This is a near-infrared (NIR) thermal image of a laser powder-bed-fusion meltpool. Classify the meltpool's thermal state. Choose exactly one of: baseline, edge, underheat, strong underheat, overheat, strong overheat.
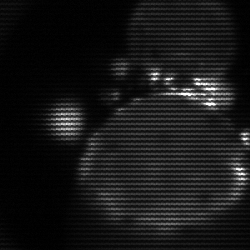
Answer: edge